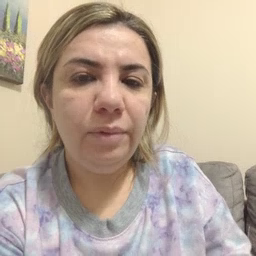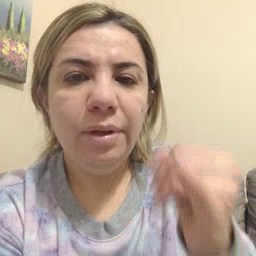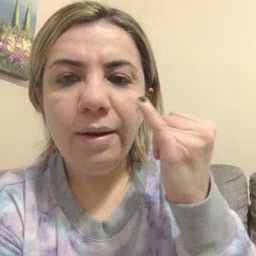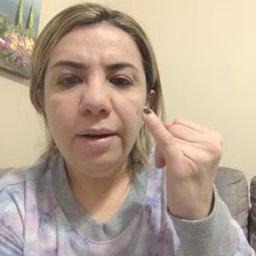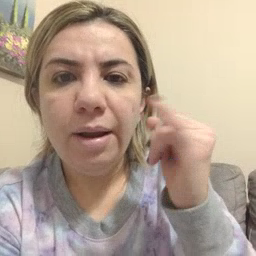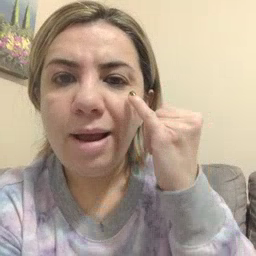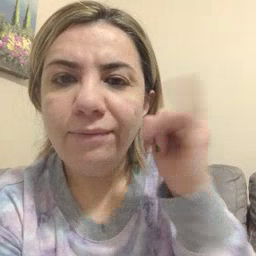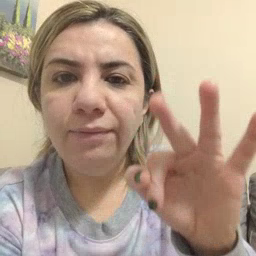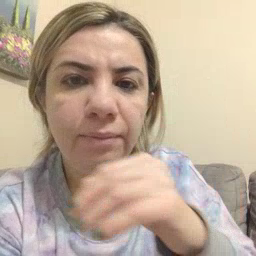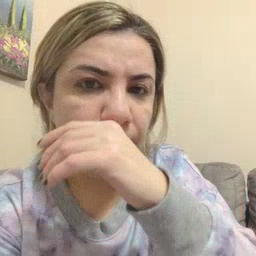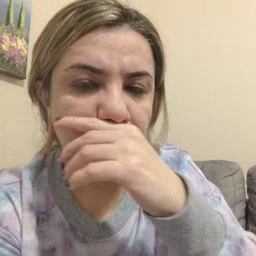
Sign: if